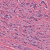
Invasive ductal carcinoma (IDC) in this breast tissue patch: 1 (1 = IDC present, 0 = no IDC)